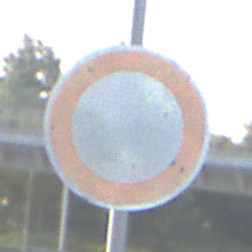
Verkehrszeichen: VerbotFahrzeugeAllerArt
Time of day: SunriseSunset
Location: Outdoor (Urban)
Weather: Clear
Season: NotSpecified
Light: Natural